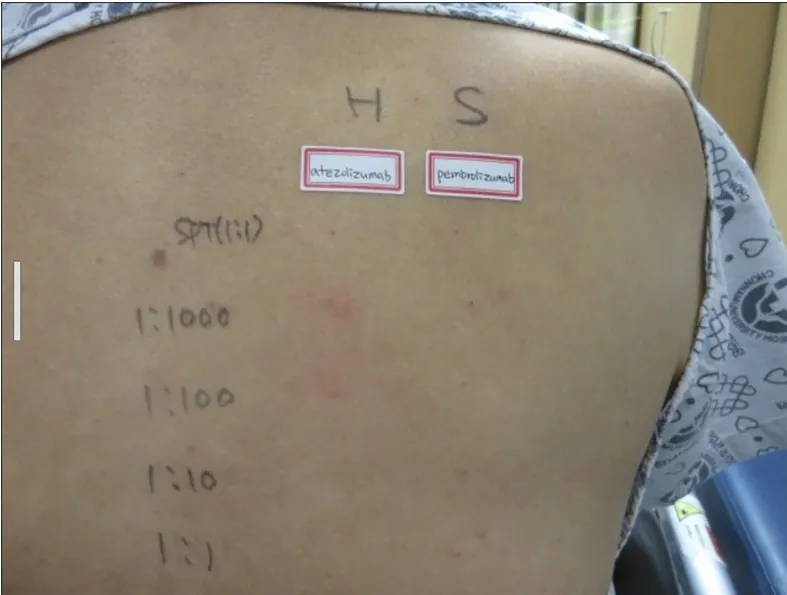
Skin prick test: negative for atezolizumab and pembrolizumab. Intra-dermal test: positive at 0.06 mg/mL and 0.6 mg/mL of atezolizumab (IDT; 0.06 mg/mL; wheal, 3.8 x 3.5; flare, 7 x 7 and 0.6 mg/mL; wheal, 5.3 x 4.9; flare, 12 x 8), and negative for pembrolizumab.
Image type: medical_photograph (skin_photograph)